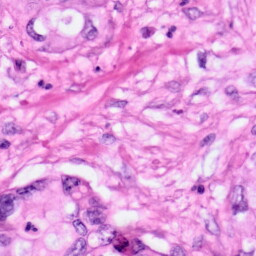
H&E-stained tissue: Pancreatic